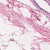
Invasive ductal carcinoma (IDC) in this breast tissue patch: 0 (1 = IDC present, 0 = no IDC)